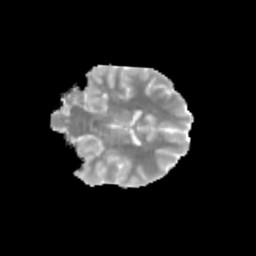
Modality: MD
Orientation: coronal
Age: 12
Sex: female
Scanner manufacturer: siemens
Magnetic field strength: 3 T
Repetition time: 3.8 s
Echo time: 0.07 s